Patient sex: M
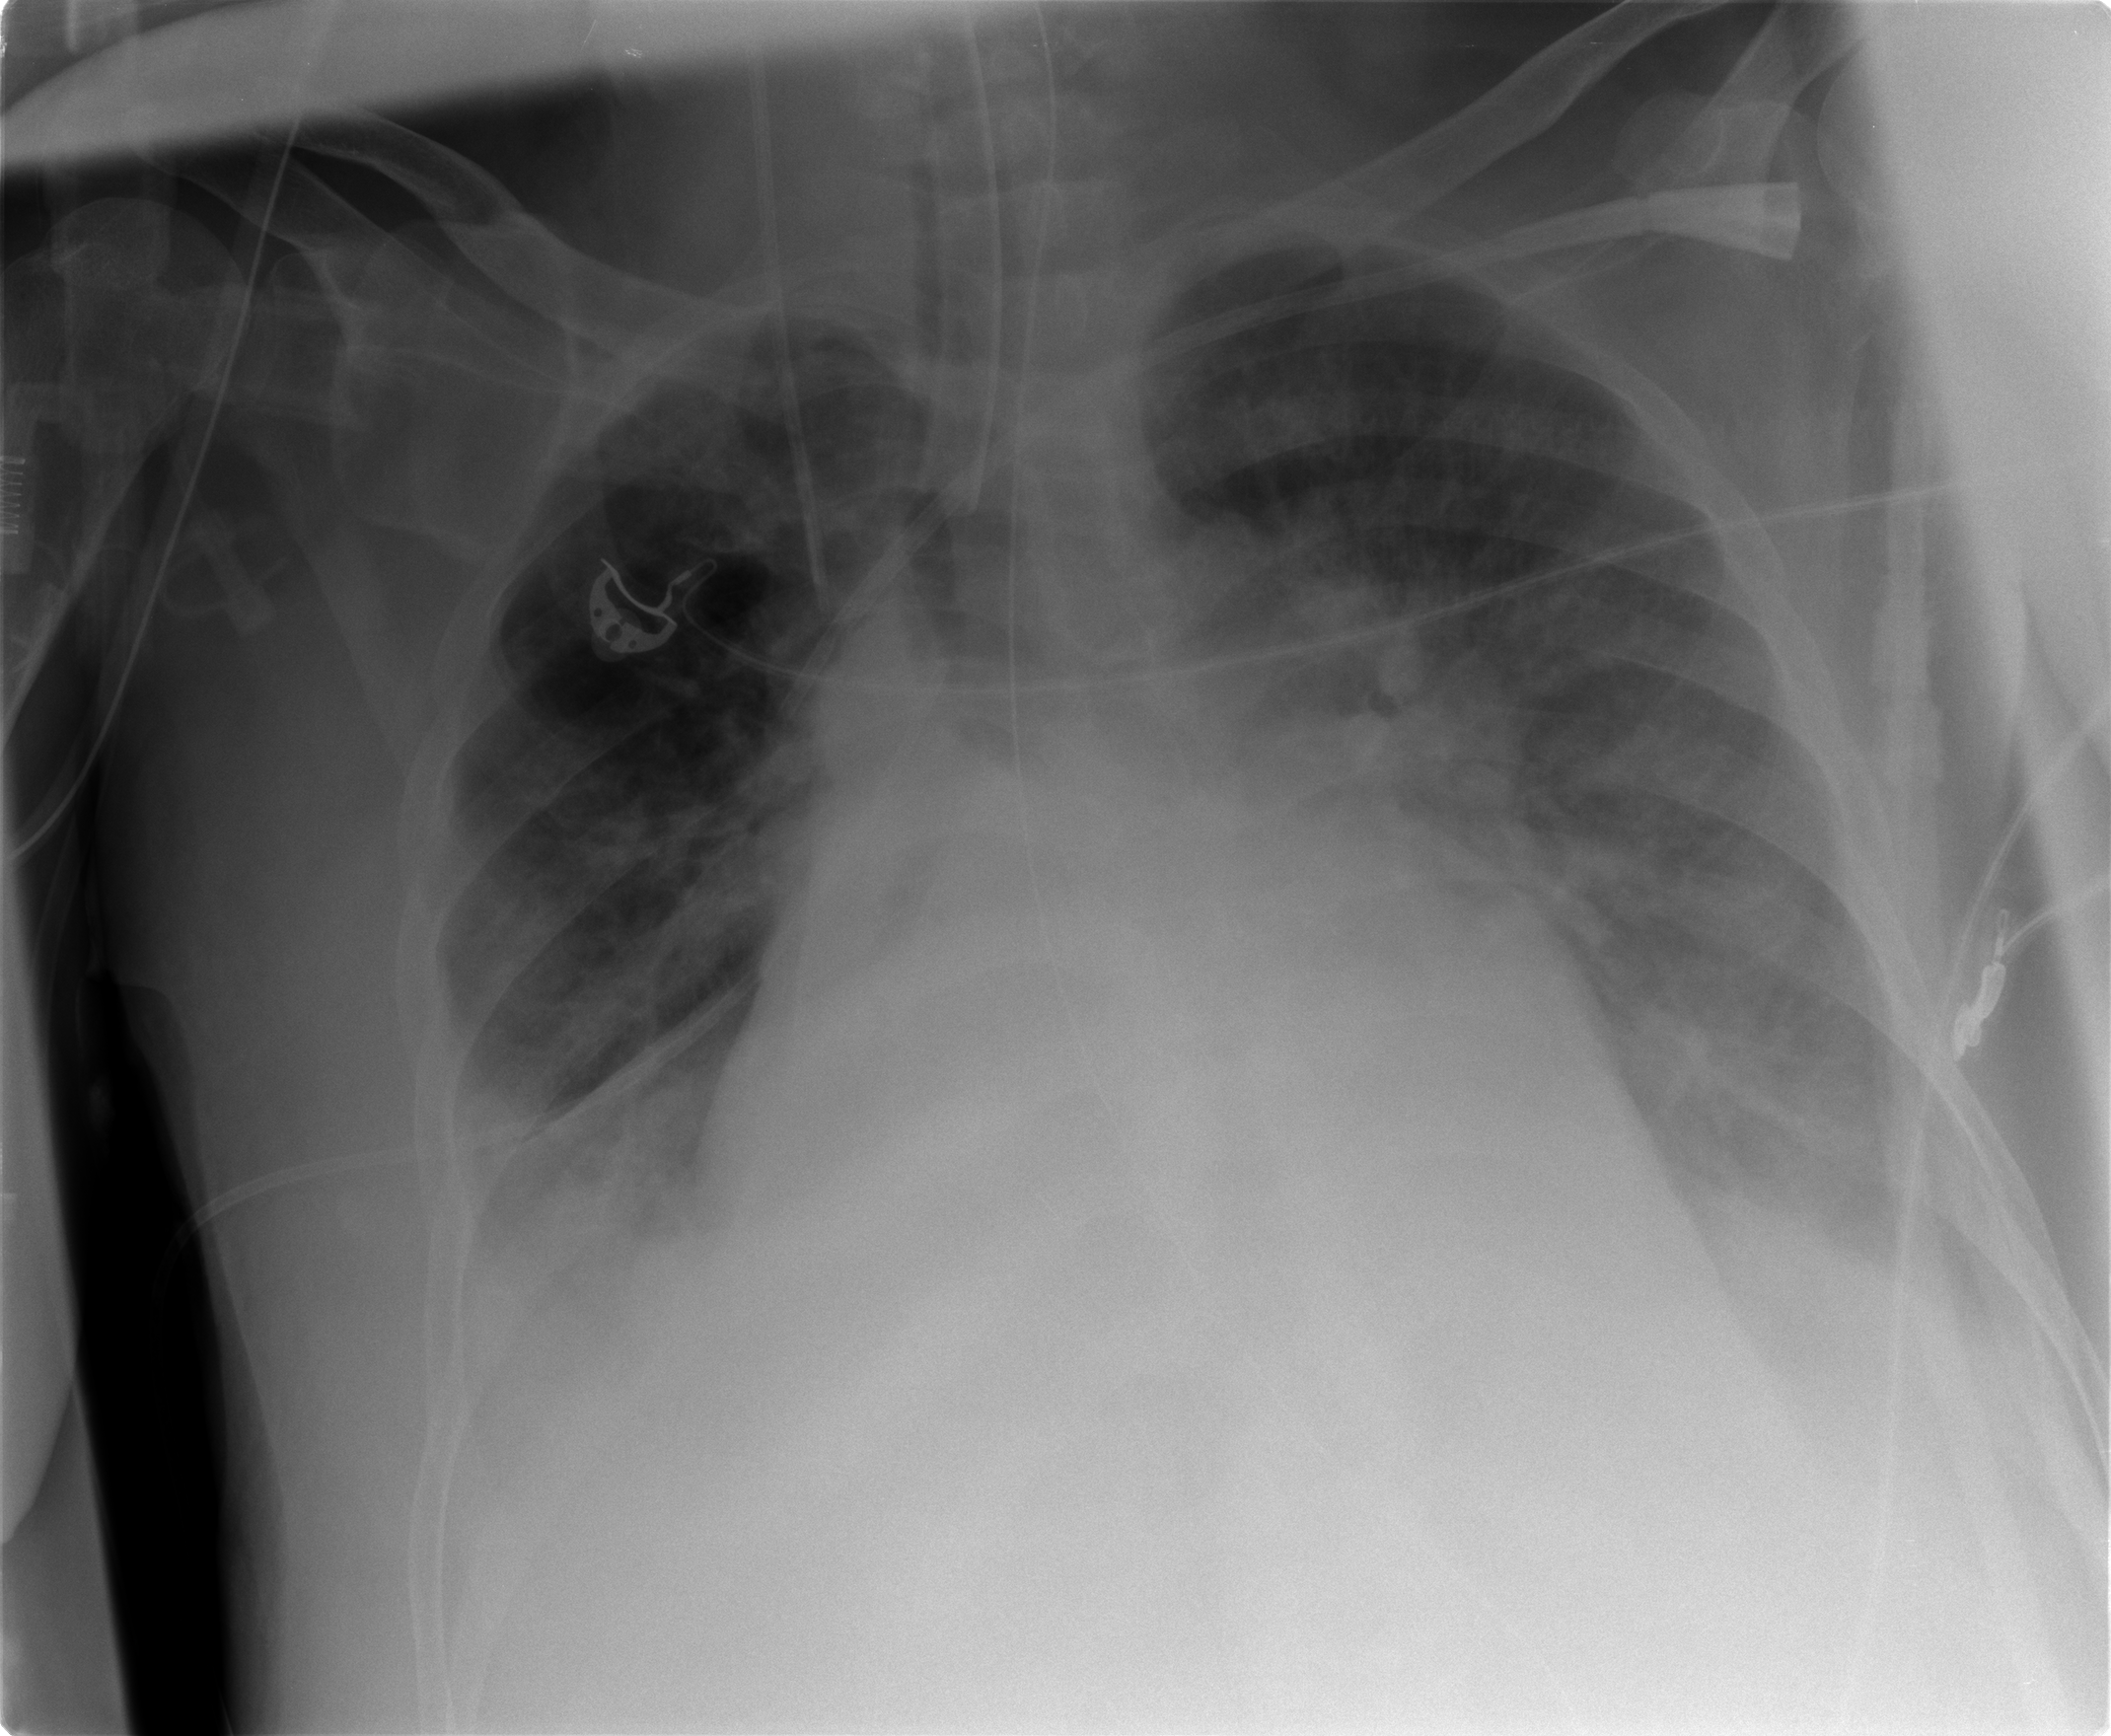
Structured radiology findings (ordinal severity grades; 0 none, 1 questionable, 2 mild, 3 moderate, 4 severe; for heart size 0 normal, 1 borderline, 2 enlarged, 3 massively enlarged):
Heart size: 2
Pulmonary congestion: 2
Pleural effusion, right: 3
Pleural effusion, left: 2
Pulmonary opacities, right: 2
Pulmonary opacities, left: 2
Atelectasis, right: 2
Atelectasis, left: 2